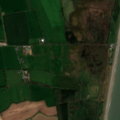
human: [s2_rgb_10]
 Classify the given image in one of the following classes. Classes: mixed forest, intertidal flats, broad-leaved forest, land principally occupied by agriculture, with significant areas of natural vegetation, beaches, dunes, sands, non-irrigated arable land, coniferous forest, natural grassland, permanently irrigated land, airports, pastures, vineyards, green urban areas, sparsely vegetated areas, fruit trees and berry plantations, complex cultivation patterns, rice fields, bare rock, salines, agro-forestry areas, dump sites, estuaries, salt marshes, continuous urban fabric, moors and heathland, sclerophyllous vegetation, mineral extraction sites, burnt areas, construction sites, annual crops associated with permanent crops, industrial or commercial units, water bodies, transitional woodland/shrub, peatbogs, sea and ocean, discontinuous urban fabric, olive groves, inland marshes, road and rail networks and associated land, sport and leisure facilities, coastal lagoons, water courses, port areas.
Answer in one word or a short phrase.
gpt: non-irrigated arable land, pastures, broad-leaved forest, inland marshes, sea and ocean